Field crop: maize
Growth stage: 2
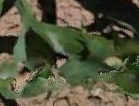
Species: maize